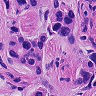
Metastatic tissue present: yes